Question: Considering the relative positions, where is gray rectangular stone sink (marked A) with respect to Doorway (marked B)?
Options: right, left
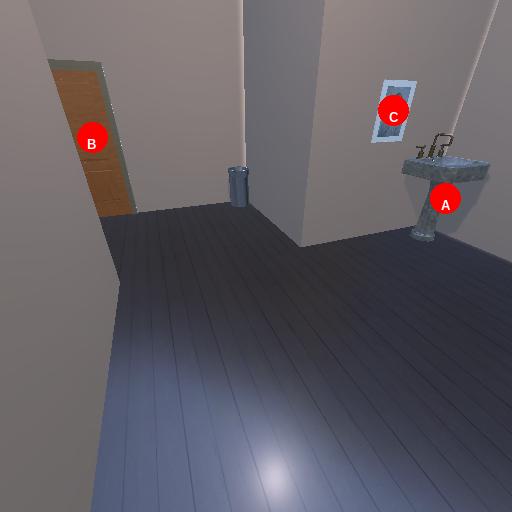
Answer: right